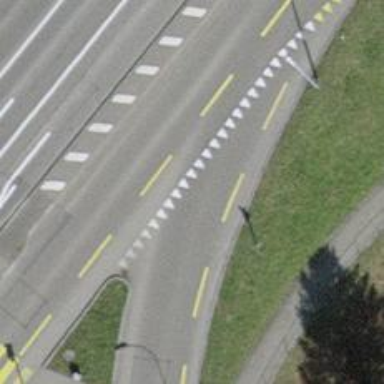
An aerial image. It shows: Road with "give way" sign.